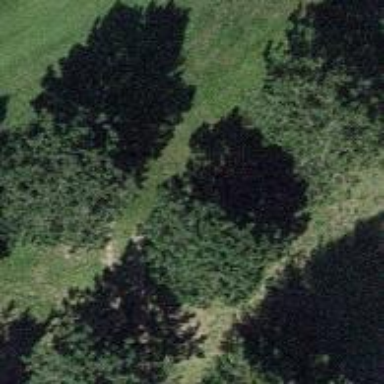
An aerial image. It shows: Single tag "natural: tree."